Question: I have a table, using MySql-PHPMyAdmin. Like how appears on the image.

My problem is there are two slashes after each 'http://www.statsoft.com'. Though it's not really a problem when I run some queries on the 'link' field, I can't help but notice these two slashes.
I'd like to remove one of the slashes, in each cell, with one 'update' function.
How do I do that? I googled for addressing this problem, but I couldn't find a nice solution. Yet I don't really know how SQL queries deal with this.
I've tried:
'''
UPDATE 'glossary'.'glossary'
SET 'link' = 'http://www.statsoft.com//textbook/statistics-glossary/c/?button=0#Curse'
WHERE 'glossary'.'link' = 'http://www.statsoft.com//%';
'''
And of course it changed the value at every single row.
I also tried this:
'''
update glossary
set link= REPLACE(link,'/','')
'''
And it removed all slashes. -_-
What do I do?
Thanks.
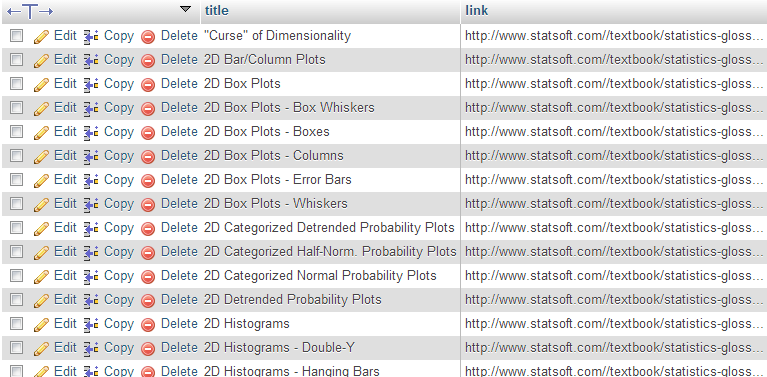
Answer: '''
UPDATE glossary
SET link=REPLACE(link,'.com//','.com/')
'''